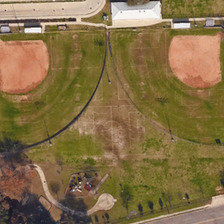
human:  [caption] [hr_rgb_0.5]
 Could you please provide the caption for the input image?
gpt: there are two baseballfields and other sports grounds between the parking lot and the road .

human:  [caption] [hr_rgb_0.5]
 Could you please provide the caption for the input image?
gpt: there are two baseballfields and other sports grounds between the parking lot and the road .

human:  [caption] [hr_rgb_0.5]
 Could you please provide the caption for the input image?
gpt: two baseball field between a parking lot  and the freeway .

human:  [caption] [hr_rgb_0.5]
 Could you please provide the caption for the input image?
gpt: there are two baseballfield located symmetrically with football pitches in the middle of them .

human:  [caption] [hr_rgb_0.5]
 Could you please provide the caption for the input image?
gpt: two baseball fields are near several cars and a road .